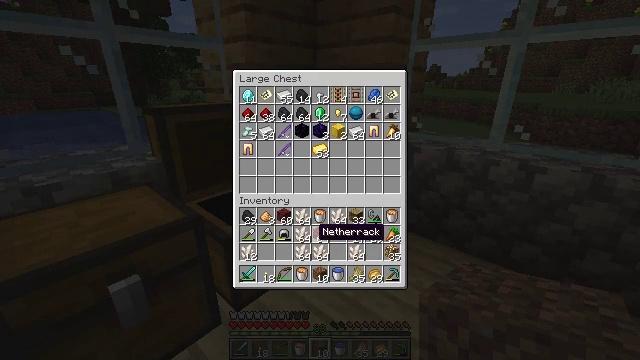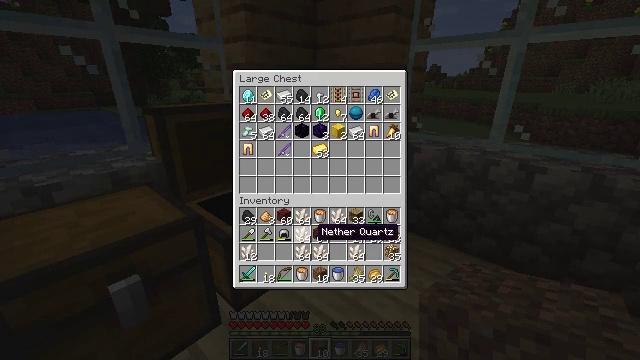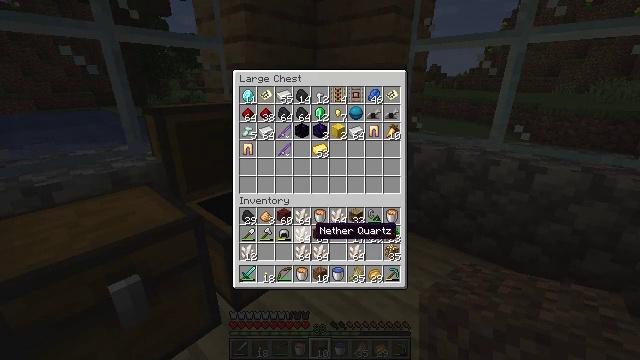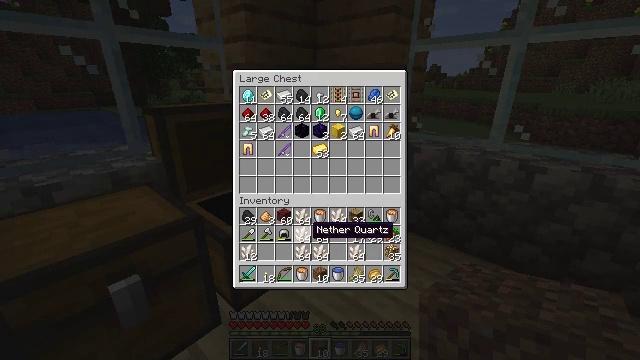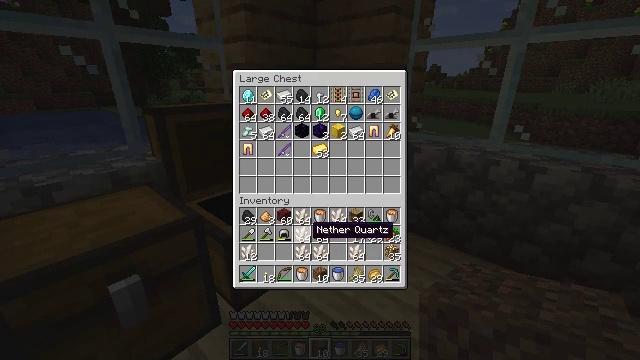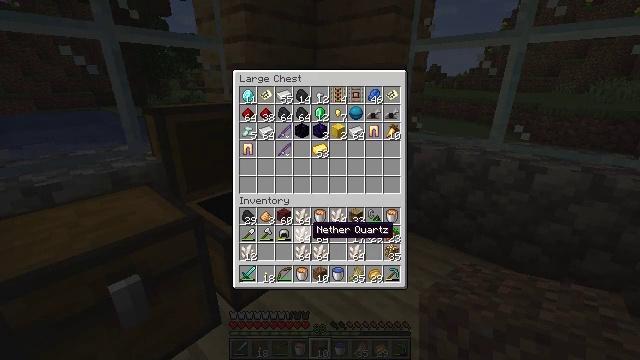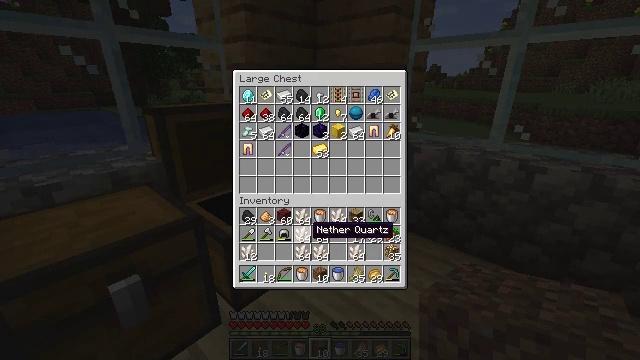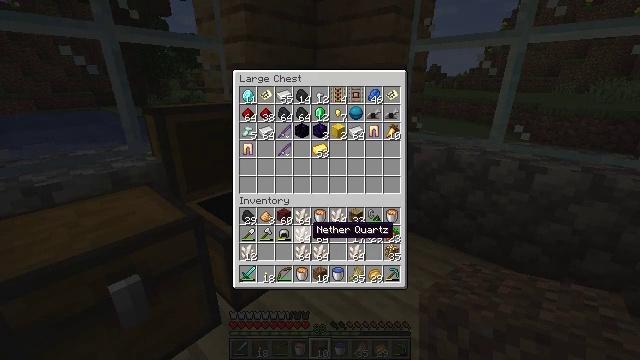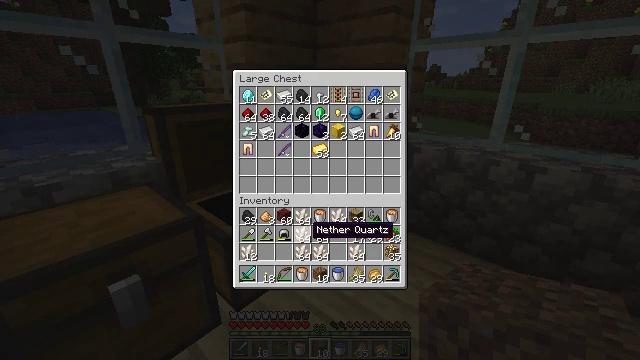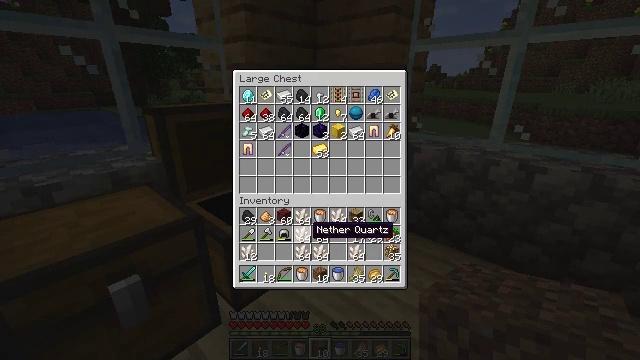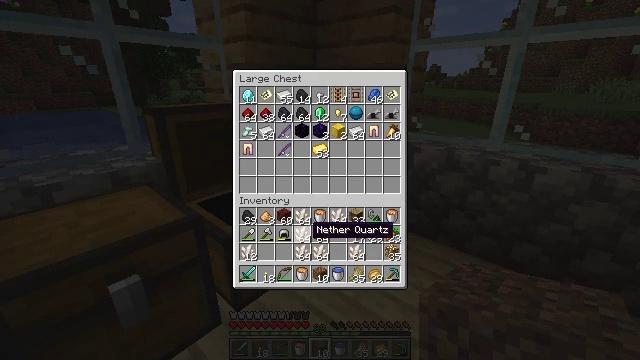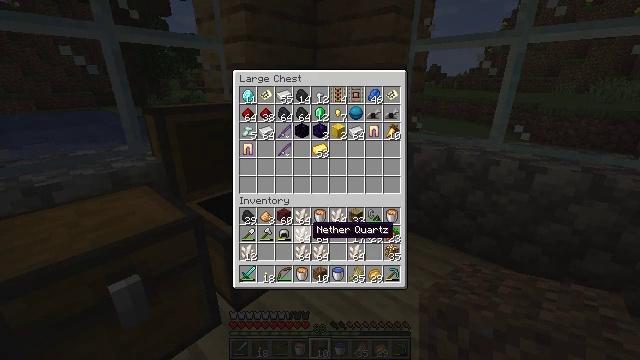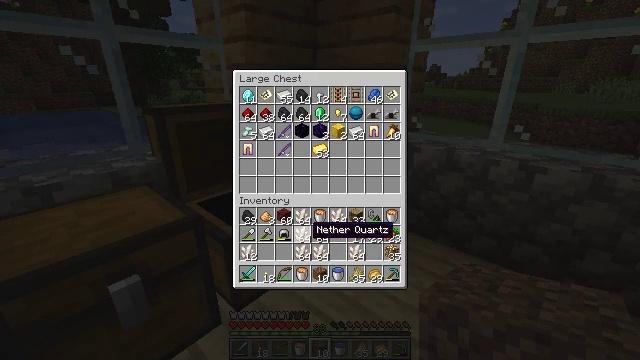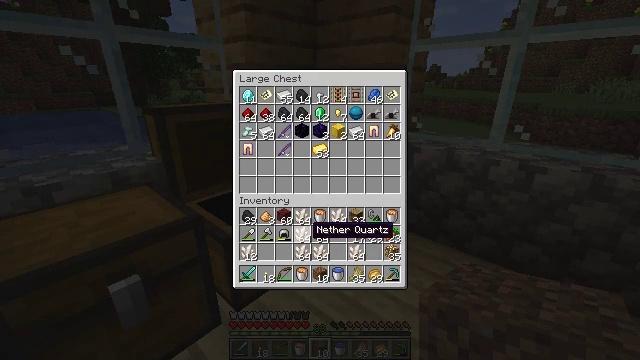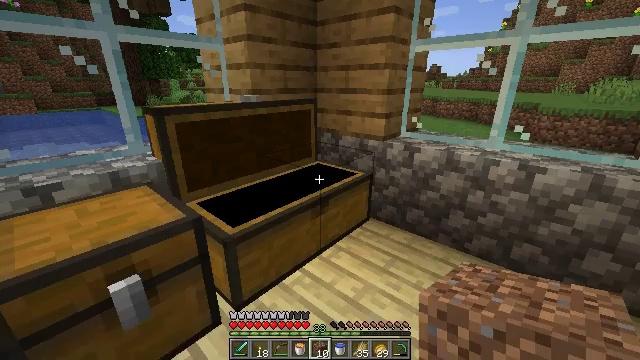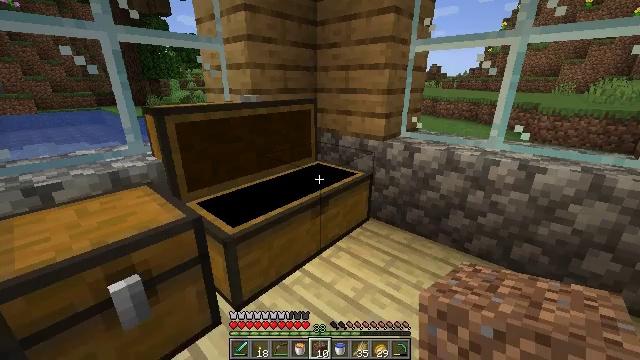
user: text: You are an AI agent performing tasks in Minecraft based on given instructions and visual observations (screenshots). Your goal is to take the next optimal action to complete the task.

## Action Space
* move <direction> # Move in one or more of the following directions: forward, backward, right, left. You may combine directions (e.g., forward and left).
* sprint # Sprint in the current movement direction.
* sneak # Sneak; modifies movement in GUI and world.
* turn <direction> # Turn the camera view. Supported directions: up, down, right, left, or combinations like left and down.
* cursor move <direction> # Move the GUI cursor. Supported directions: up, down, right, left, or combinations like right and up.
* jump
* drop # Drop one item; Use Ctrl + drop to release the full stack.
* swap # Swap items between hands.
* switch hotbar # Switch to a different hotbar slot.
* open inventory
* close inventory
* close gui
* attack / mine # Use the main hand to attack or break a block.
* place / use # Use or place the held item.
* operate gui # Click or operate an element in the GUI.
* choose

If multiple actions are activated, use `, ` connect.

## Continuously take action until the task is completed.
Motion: motion action
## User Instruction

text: Get a quartz block by crafting nether quartz.
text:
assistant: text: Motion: no_op
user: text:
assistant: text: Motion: no_op
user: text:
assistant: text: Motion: no_op
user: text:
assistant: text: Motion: no_op
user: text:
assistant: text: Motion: no_op
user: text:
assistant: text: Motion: no_op
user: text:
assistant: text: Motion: no_op
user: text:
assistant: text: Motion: no_op
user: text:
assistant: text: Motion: no_op
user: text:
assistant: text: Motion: no_op
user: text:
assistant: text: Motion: no_op
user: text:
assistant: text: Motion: no_op
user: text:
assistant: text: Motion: no_op
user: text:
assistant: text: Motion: close inventory
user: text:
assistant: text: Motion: close inventory
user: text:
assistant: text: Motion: turn left, close inventory
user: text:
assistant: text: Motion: turn left and up, close inventory
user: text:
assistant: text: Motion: turn left and up
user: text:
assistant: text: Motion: turn left and up
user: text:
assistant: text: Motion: turn left
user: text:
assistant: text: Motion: move forward, turn left
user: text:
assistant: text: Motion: move forward, turn left
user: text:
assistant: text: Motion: move forward, turn left and down
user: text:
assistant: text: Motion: move forward, turn left and down
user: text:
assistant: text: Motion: move forward, turn left and down
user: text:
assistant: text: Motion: move forward
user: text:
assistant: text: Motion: move forward
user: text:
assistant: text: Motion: move forward
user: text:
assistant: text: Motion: move forward, turn left
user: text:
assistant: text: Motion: move forward, turn left